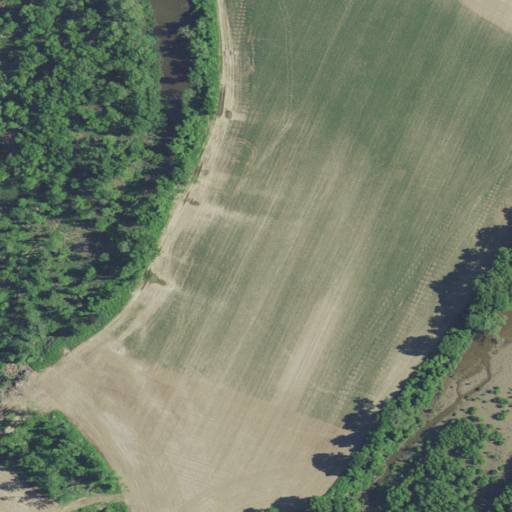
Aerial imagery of island in Indiana named Hyatt Island containing cultivated crops, woody wetlands, deciduous forest, herbaceous wetlands, and open water